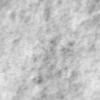
Label: no_change